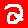
Digit: 2